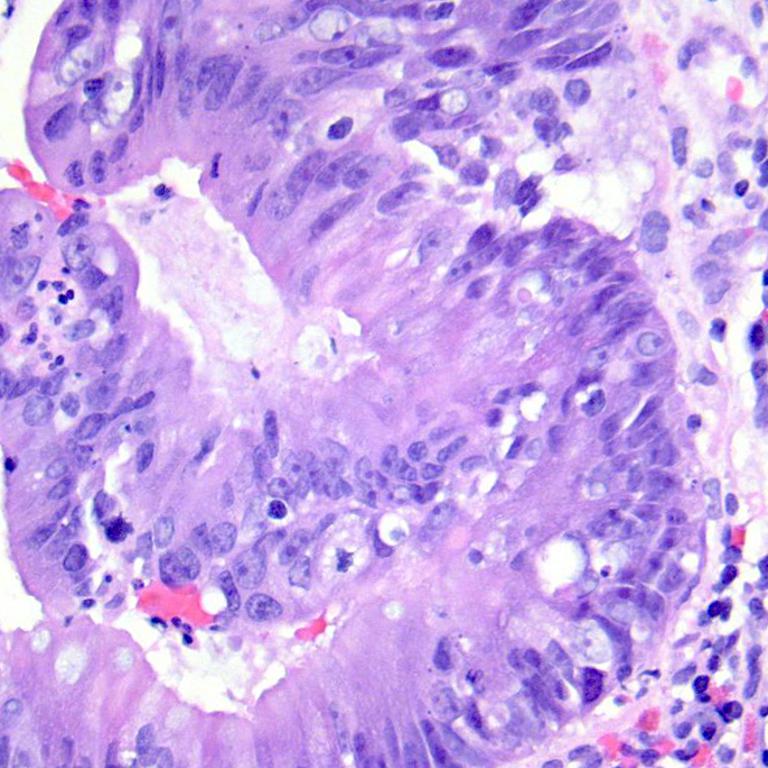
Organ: colon
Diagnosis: adenocarcinomas